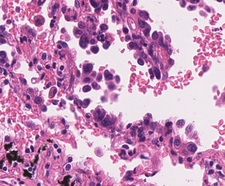
Tumor epithelial tissue: yes
Tumor-associated stroma tissue: yes
Normal tissue: no